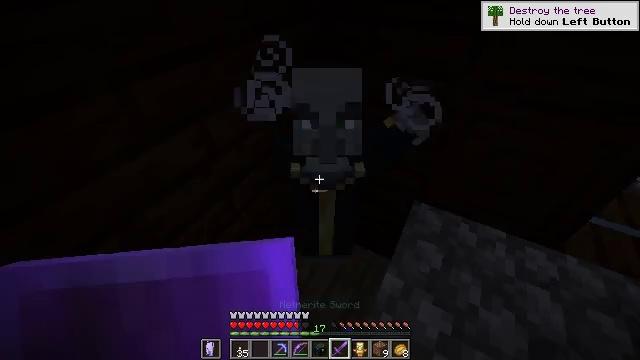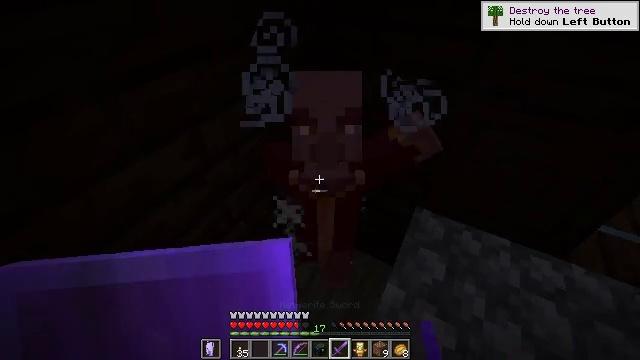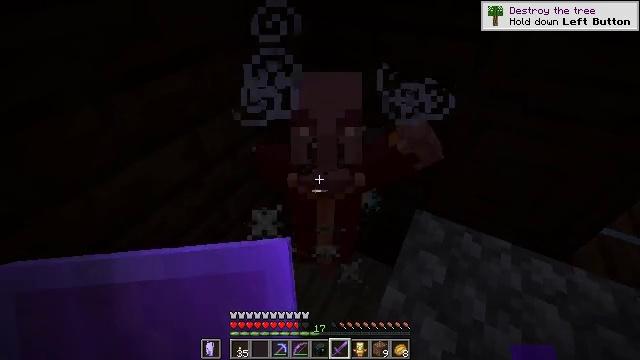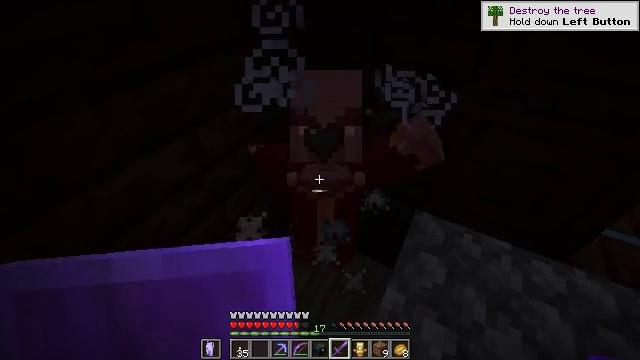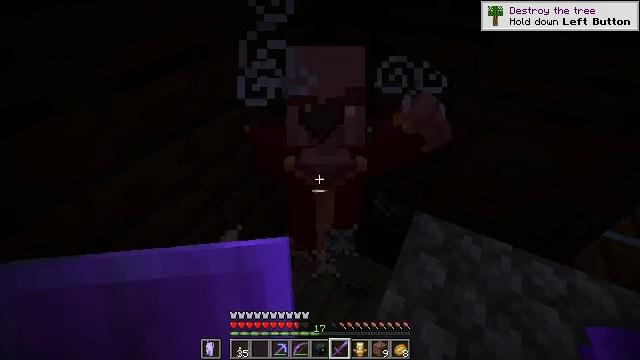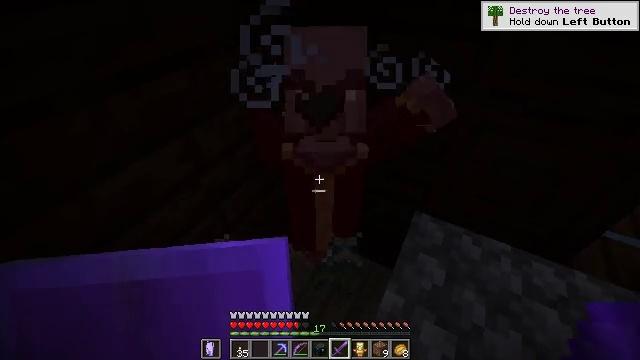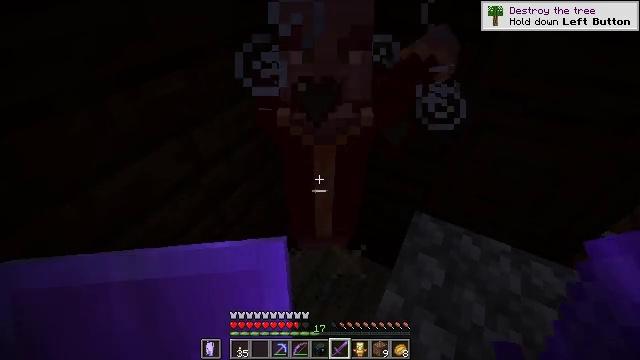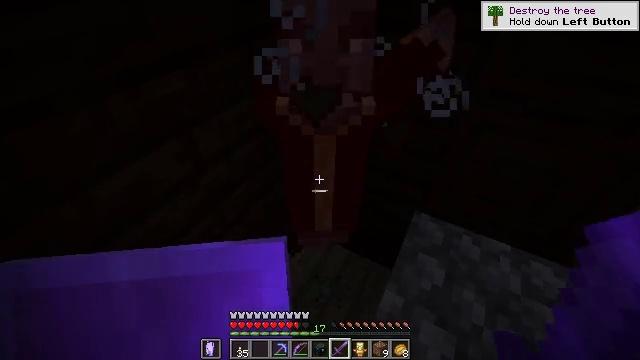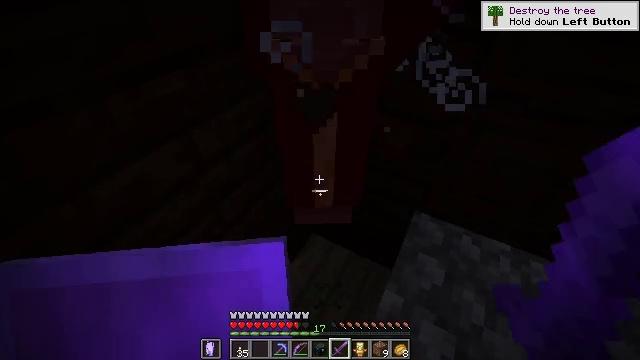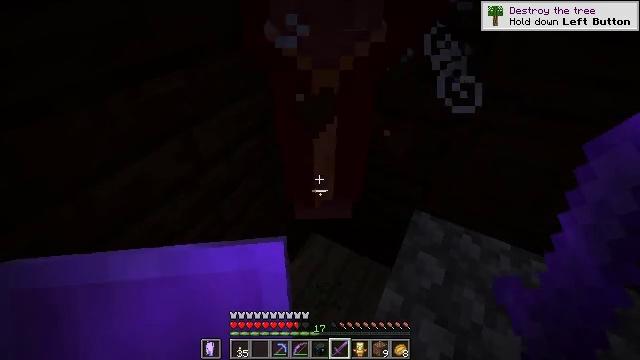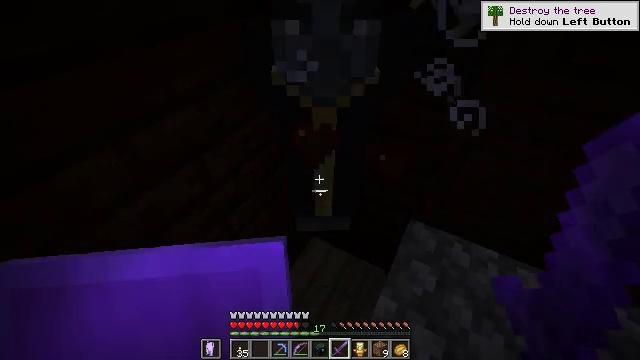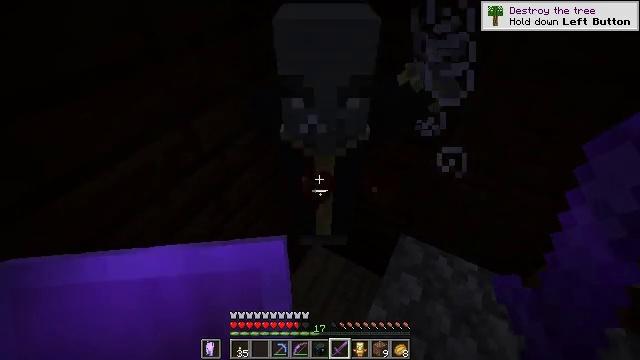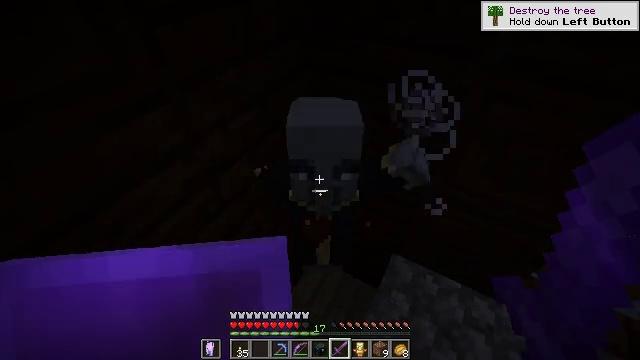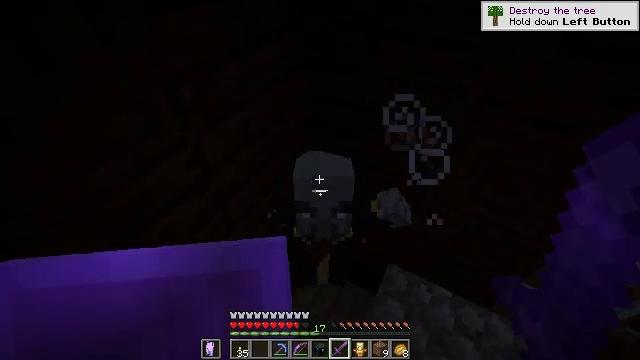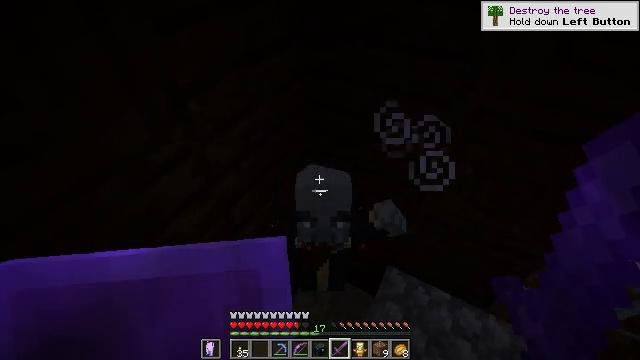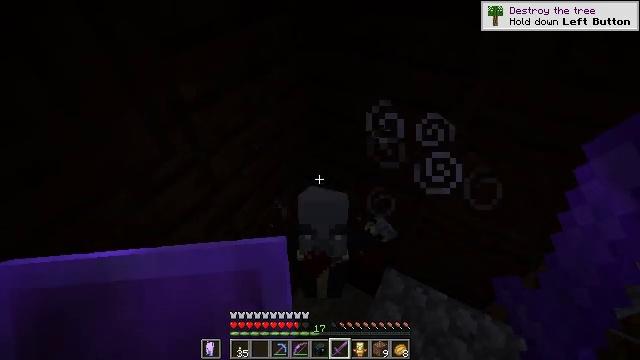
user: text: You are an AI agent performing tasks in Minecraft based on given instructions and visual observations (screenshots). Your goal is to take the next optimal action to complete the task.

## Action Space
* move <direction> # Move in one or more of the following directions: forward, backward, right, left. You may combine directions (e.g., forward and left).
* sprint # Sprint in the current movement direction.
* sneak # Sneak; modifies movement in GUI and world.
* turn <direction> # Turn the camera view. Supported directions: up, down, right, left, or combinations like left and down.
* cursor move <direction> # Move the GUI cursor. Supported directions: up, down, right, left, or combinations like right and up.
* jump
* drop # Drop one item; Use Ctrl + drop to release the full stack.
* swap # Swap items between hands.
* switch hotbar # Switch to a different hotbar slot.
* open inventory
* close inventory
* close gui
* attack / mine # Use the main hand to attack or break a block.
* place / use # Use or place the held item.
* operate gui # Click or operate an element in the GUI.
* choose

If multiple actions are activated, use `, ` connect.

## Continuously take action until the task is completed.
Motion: motion action
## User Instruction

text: Slay the evoker.
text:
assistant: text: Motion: attack / mine
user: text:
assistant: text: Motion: attack / mine
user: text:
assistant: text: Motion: attack / mine
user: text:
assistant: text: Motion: attack / mine
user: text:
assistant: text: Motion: attack / mine
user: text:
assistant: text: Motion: attack / mine
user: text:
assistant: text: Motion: no_op
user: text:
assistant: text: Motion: no_op
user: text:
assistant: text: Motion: no_op
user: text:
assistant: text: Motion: jump
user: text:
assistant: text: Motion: turn down, jump
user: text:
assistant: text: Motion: jump
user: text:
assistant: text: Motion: jump
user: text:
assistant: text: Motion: jump
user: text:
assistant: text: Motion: jump
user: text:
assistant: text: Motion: jump
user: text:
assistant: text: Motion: turn down, jump
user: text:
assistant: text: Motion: turn down, attack / mine, jump
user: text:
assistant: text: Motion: attack / mine
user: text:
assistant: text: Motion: attack / mine
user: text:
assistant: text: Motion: attack / mine
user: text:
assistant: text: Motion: attack / mine
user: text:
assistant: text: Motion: attack / mine